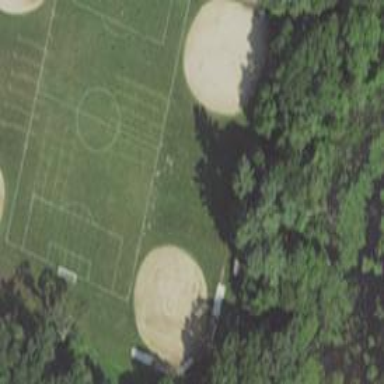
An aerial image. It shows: Baseball pitch for leisure land.